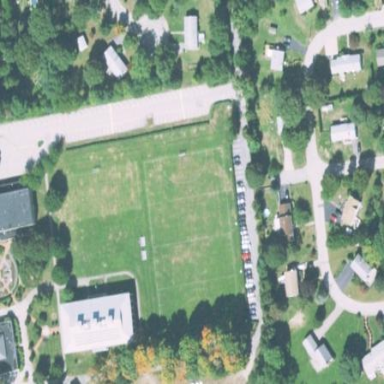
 used for leisure and sports activities."